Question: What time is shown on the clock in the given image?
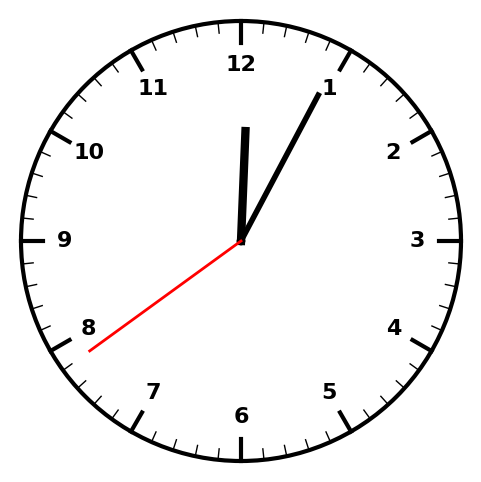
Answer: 12:04:39